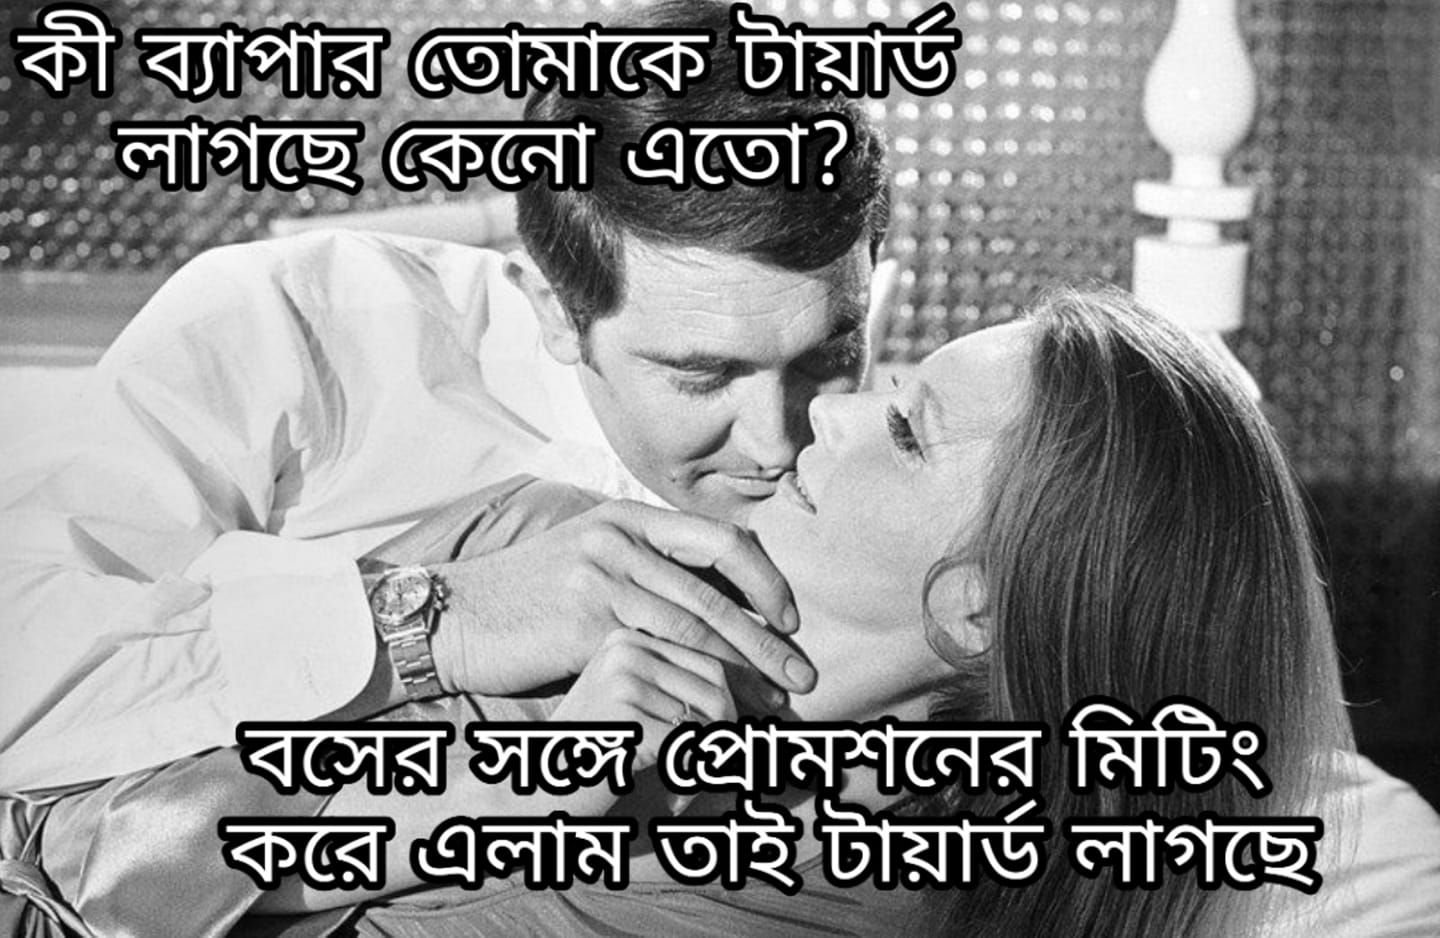
Caption: কী ব্যাপার তোমাকে টায়ার্ড লাগছে কেনো এতো ?     বসের সঙ্গে প্রোমশনের মিটিং করে এলাম তাই টায়ার্ড লাগছে
Label: hate